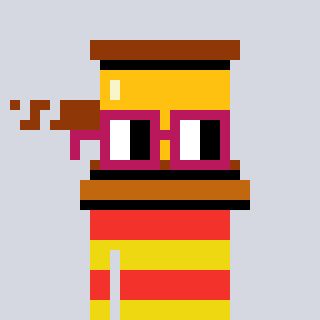
a pixel art character with square dark red glasses, a gavel-shaped head and a yellow-colored body on a cool background